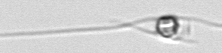
Label: Chaetoceros_danicus